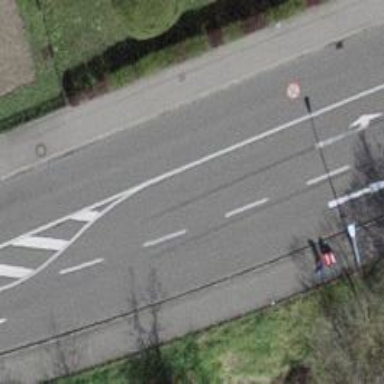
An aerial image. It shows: Asphalt road with sidewalks on both sides. The road is classified as primary highway.